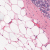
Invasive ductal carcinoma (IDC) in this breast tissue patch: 0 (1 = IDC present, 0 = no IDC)